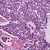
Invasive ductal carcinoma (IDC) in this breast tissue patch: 1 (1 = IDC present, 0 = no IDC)